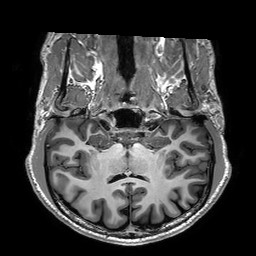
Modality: T1w
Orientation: sagittal
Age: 40
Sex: male
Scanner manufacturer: philips
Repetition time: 0.006528 s
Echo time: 0.00294 s